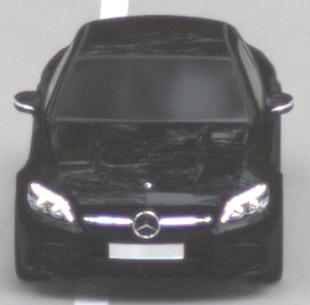
Make: Mercedes-Benz
Model: C 43 AMG
Detailed model: C-Class (205) AMG Limousine
Model produced from: 2016/10
Model produced until: 2018/04
Doors: 4
Color: black
Road condition: wet road
Daytime: morning or afternoon
Contrast: low contrast